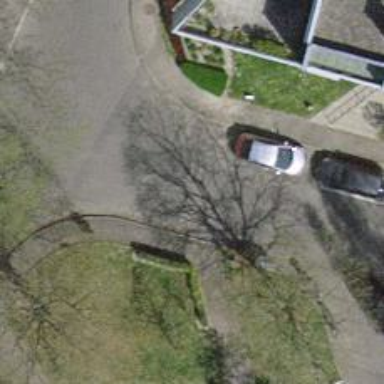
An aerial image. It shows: Living street.